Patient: sex M, age 57
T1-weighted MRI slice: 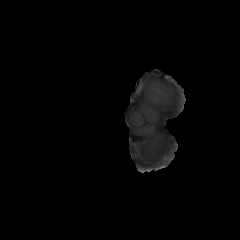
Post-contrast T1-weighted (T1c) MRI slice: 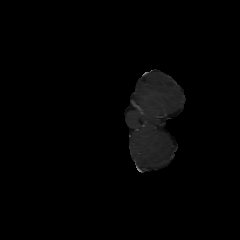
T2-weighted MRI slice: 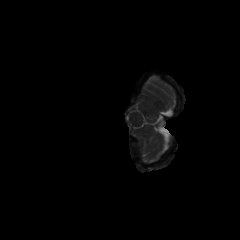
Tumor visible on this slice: no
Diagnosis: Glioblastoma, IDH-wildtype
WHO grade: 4